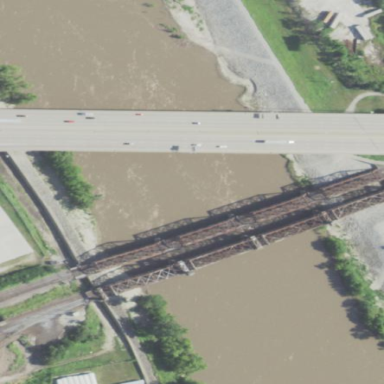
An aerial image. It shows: Man-made bridge.